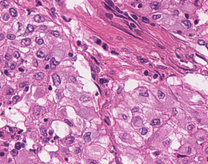
Tumor epithelial tissue: yes
Tumor-associated stroma tissue: yes
Normal tissue: no